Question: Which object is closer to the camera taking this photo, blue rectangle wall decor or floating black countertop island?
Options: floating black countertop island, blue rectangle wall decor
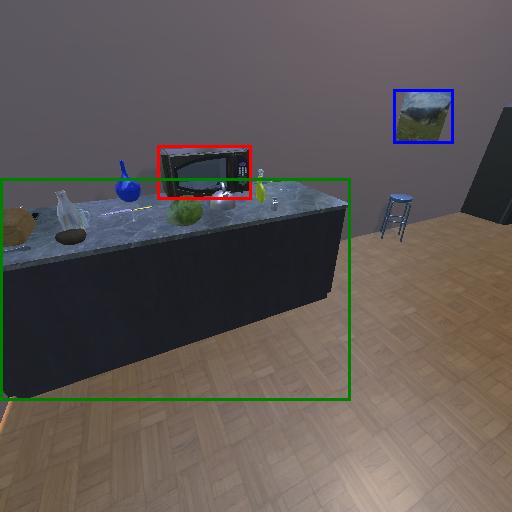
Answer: floating black countertop island